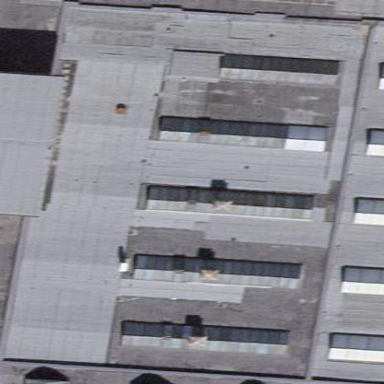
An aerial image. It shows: Industrial building.